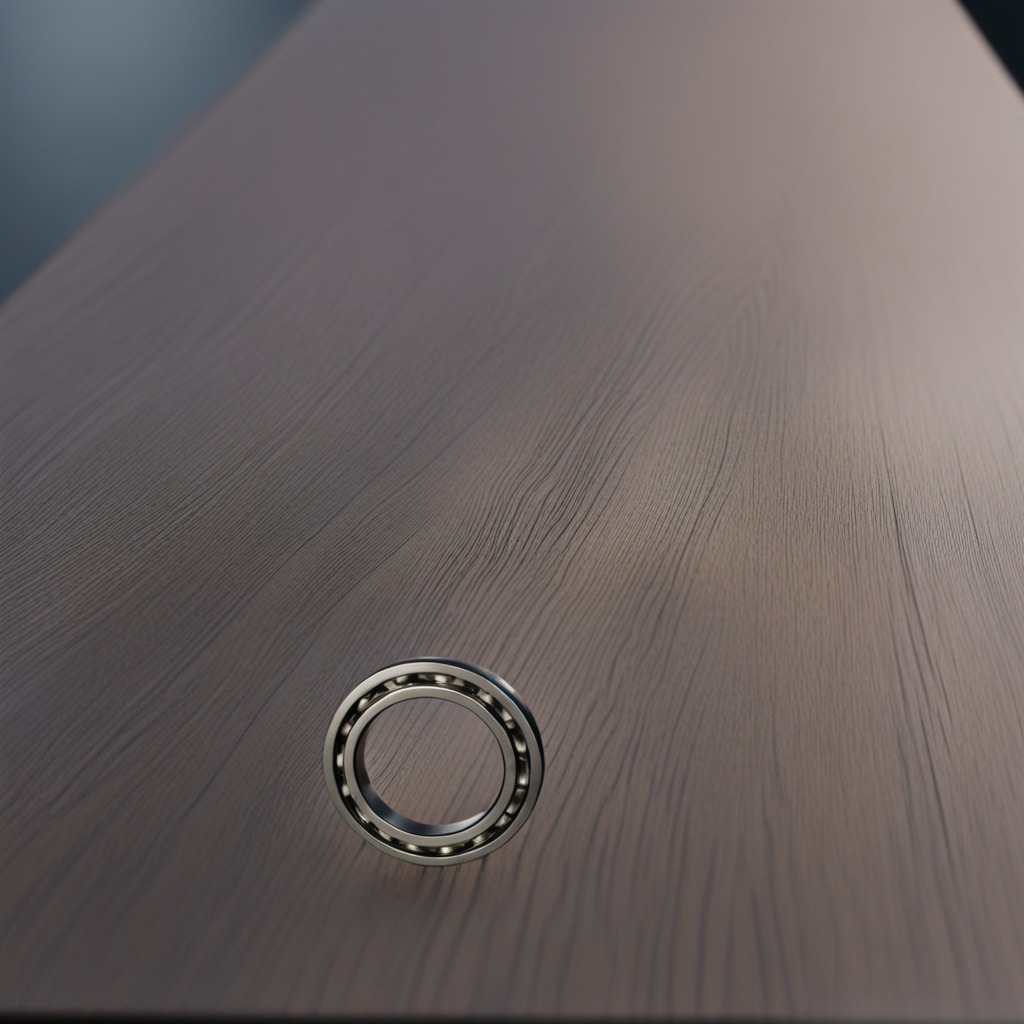
A metal ball bearing is lying on a old table with faint burn marks in a small garage at twilight.